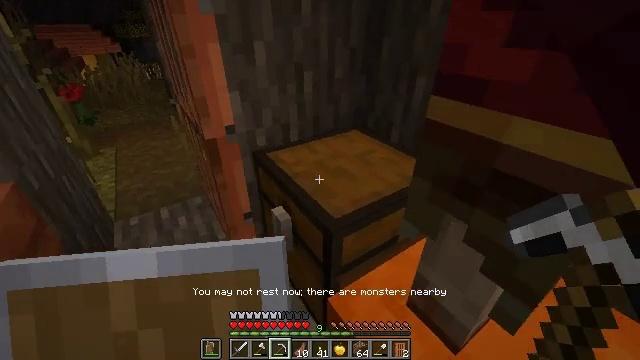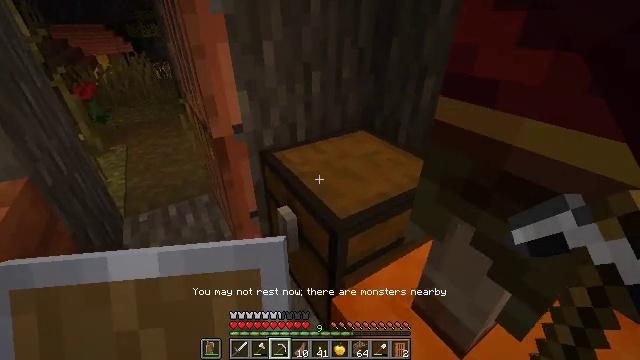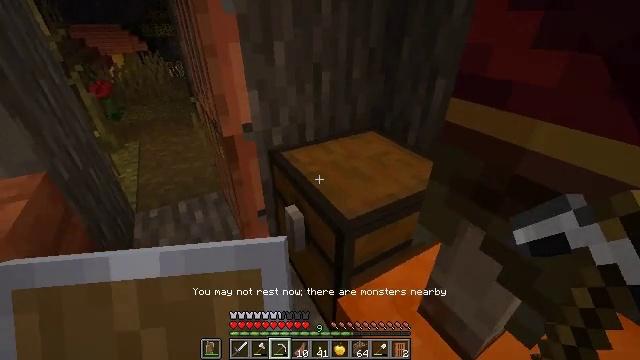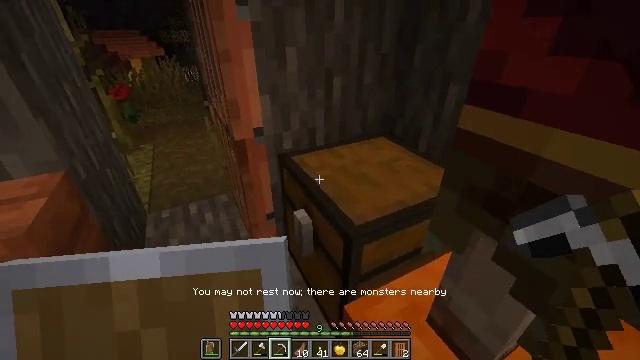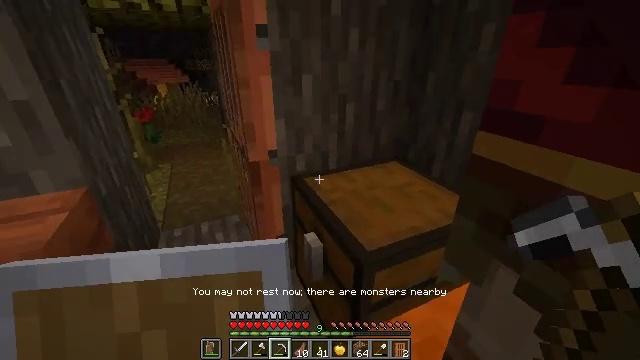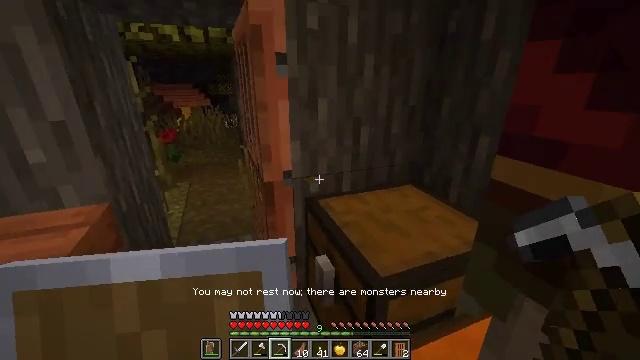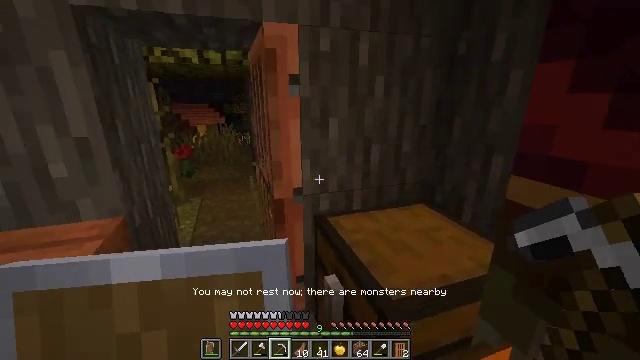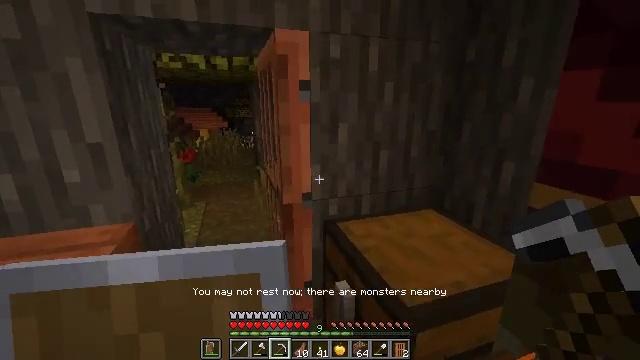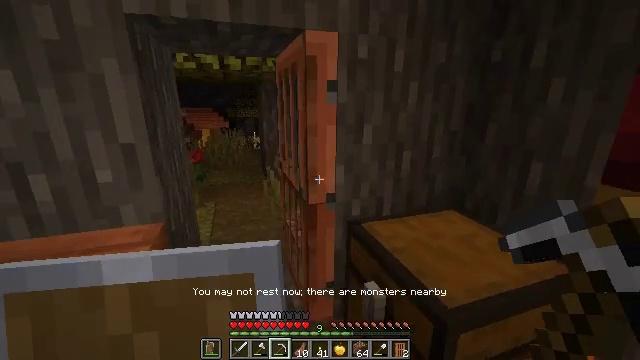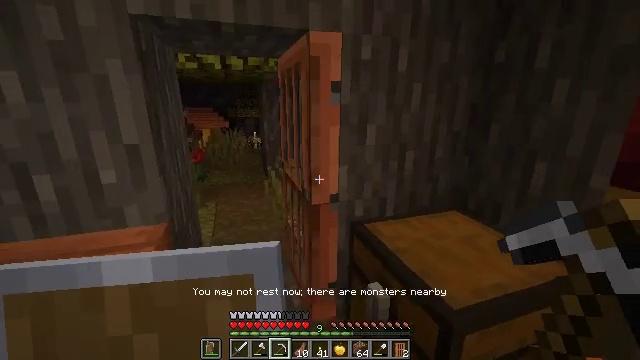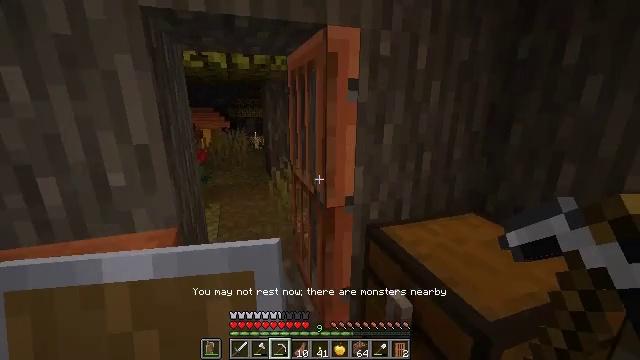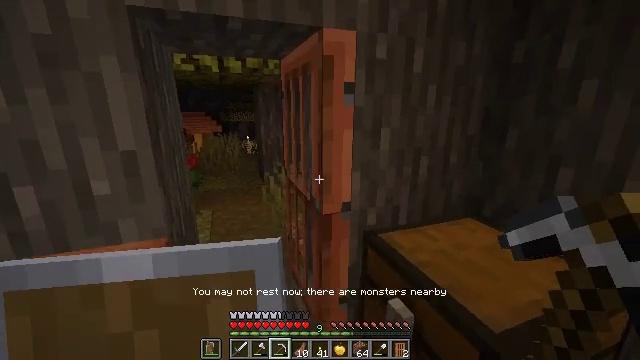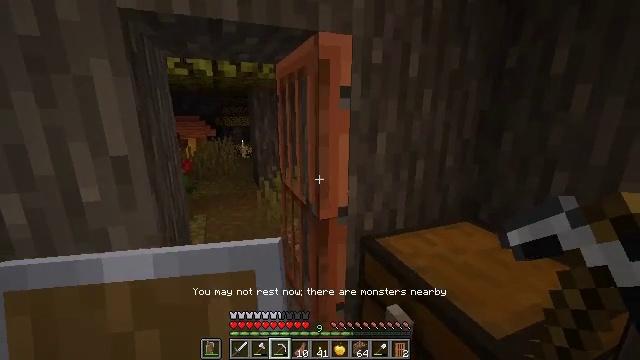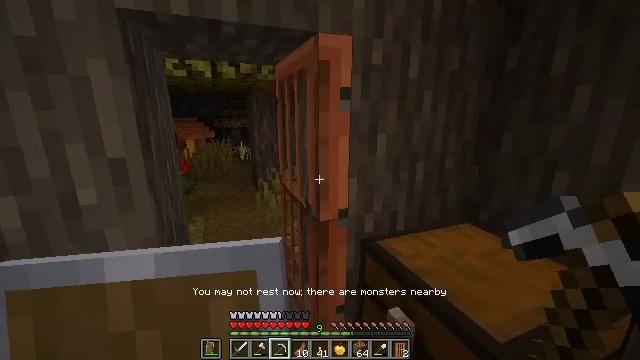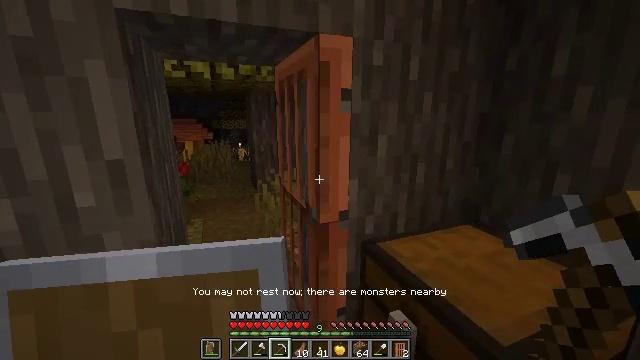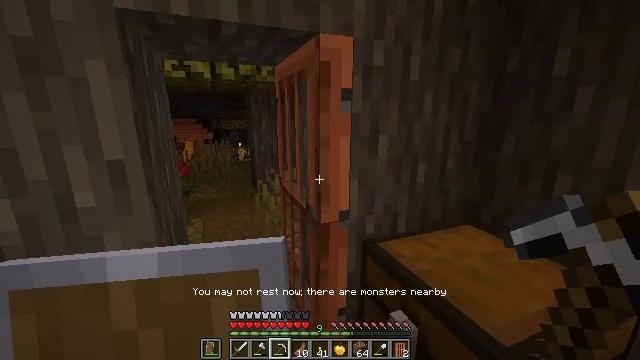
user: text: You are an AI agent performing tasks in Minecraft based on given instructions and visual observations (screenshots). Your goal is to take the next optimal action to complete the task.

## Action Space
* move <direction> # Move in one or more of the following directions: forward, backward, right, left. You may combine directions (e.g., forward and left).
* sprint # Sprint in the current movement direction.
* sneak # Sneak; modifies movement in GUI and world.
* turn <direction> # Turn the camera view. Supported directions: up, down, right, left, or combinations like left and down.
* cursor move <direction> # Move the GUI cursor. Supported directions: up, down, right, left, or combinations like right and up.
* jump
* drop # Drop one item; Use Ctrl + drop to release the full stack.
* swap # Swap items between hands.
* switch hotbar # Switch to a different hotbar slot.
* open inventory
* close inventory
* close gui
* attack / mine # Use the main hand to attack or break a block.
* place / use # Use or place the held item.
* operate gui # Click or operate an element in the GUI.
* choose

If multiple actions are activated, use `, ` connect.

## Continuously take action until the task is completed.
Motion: motion action
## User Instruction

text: Collect the orange bed by mining it.
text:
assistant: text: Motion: turn left
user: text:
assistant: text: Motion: turn left
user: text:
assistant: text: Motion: turn left and up
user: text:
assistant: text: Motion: turn left and up
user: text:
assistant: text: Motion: turn left and up
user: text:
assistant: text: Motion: turn left and up
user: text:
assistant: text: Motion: move left
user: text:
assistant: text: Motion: move left
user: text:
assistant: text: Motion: move left
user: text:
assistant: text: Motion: move left
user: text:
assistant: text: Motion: turn right
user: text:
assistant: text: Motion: turn right
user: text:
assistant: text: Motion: no_op
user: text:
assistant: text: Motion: no_op
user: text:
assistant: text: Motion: no_op
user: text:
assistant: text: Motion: no_op
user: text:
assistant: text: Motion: no_op
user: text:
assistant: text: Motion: no_op
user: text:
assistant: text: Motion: no_op
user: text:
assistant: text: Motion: no_op
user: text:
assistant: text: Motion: no_op
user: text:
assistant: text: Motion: no_op
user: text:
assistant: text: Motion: no_op
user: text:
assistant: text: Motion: no_op
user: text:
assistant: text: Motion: turn right and down
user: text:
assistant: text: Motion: turn right and down
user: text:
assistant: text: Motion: turn right and down
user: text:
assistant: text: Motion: turn right and down
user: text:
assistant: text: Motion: no_op
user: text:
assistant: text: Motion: attack / mine